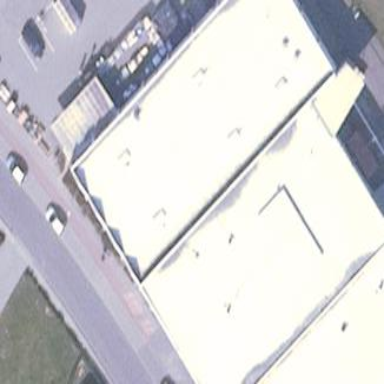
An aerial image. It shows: Building.